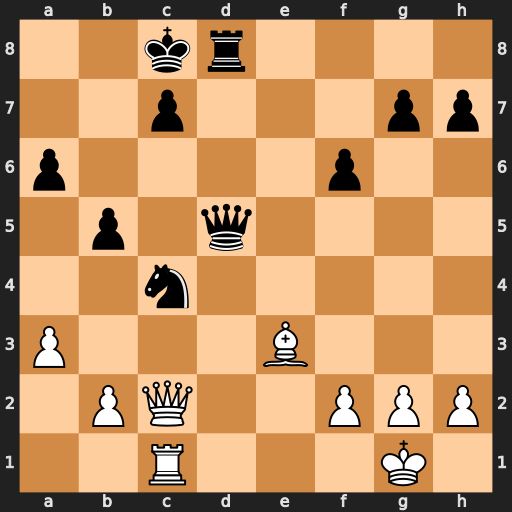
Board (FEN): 2kr4/2p3pp/p4p2/1p1q4/2n5/P3B3/1PQ2PPP/2R3K1
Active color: w
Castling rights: -
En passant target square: -
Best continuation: b3 Qd3 Qxd3 Rxd3 bxc4